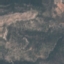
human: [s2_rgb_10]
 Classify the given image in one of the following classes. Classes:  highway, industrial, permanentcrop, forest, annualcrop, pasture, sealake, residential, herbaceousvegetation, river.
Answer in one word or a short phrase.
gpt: HerbaceousVegetation